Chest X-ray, PA view. Patient: 62 years old, sex F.
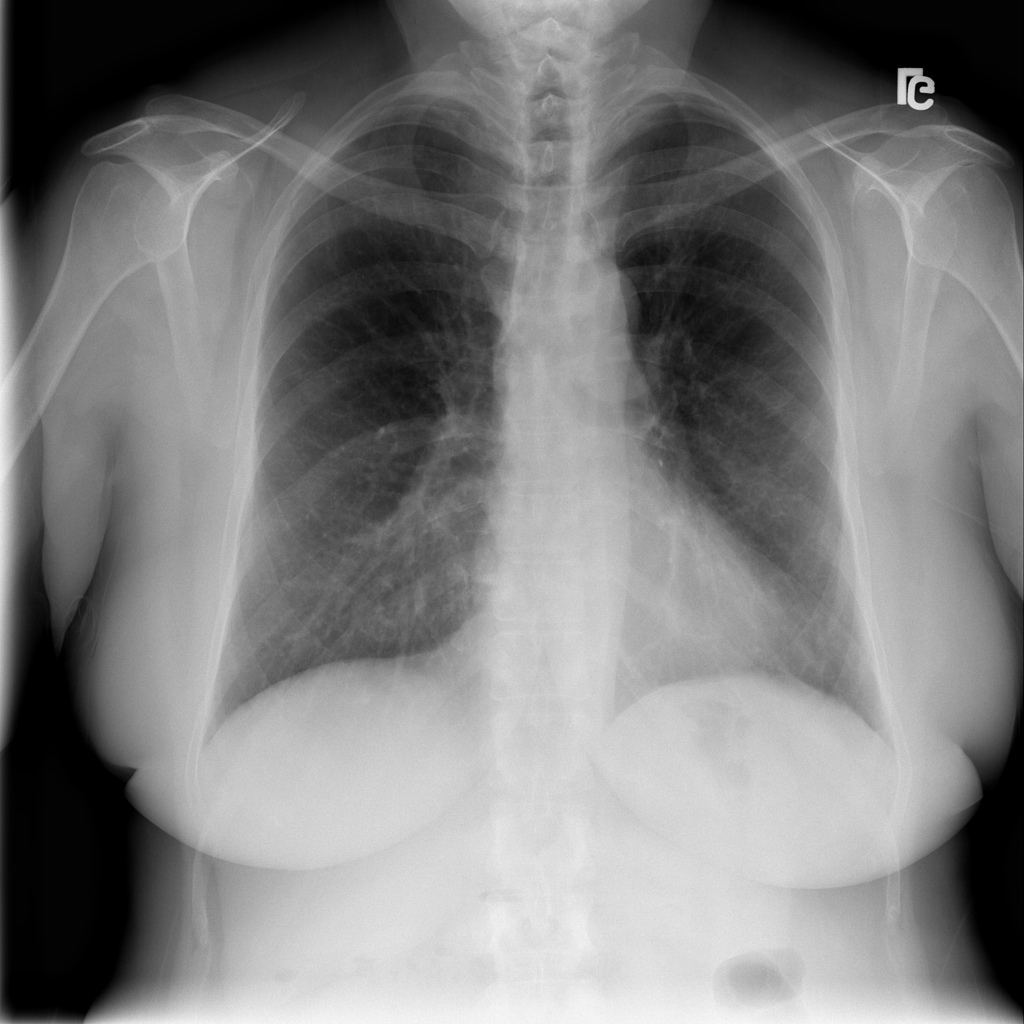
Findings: No Finding